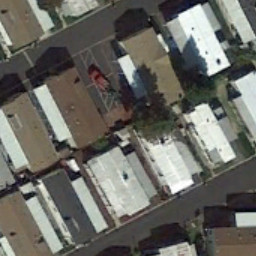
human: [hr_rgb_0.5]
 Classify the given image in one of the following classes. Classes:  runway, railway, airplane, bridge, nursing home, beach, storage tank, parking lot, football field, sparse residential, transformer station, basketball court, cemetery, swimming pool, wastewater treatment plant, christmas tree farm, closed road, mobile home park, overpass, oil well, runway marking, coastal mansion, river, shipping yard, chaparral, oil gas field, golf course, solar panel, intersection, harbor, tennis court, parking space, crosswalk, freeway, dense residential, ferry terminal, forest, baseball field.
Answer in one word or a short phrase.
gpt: mobile home park